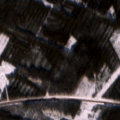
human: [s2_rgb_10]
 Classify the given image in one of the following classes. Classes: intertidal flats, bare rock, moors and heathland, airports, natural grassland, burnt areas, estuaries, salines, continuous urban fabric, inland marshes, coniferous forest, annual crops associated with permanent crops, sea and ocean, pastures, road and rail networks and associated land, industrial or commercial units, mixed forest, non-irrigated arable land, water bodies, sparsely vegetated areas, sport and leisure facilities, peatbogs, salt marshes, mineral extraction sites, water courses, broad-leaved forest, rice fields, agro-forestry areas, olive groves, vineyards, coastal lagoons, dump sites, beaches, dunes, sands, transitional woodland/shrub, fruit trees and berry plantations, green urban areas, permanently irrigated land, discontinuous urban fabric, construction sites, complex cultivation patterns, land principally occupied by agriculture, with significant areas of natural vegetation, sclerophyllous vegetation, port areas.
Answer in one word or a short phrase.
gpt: coniferous forest, mixed forest, transitional woodland/shrub